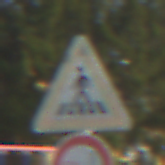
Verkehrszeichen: FussgaengerueberwegRechts
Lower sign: VerbotUeberholenEinspurigeFahrzeuge
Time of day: MorningAfternoon
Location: Outdoor (Suburban)
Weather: PartlyCloudy
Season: NotSpecified
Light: Natural